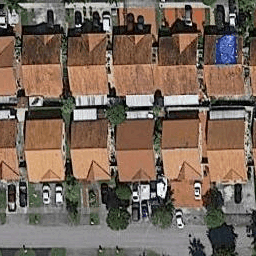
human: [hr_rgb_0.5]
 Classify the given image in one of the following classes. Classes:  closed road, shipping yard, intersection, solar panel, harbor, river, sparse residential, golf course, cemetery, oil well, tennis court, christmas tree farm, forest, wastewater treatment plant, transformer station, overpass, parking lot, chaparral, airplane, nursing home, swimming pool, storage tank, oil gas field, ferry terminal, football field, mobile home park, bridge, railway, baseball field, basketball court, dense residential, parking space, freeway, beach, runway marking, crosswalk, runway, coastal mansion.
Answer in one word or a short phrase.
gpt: dense residential